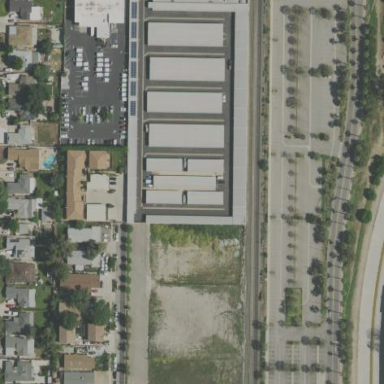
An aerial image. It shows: Warehouse building.